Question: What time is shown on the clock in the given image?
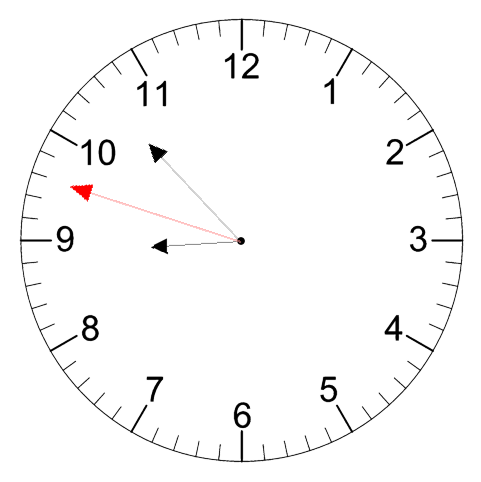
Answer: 08:52:48